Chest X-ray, PA view. Patient: 44 years old, sex M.
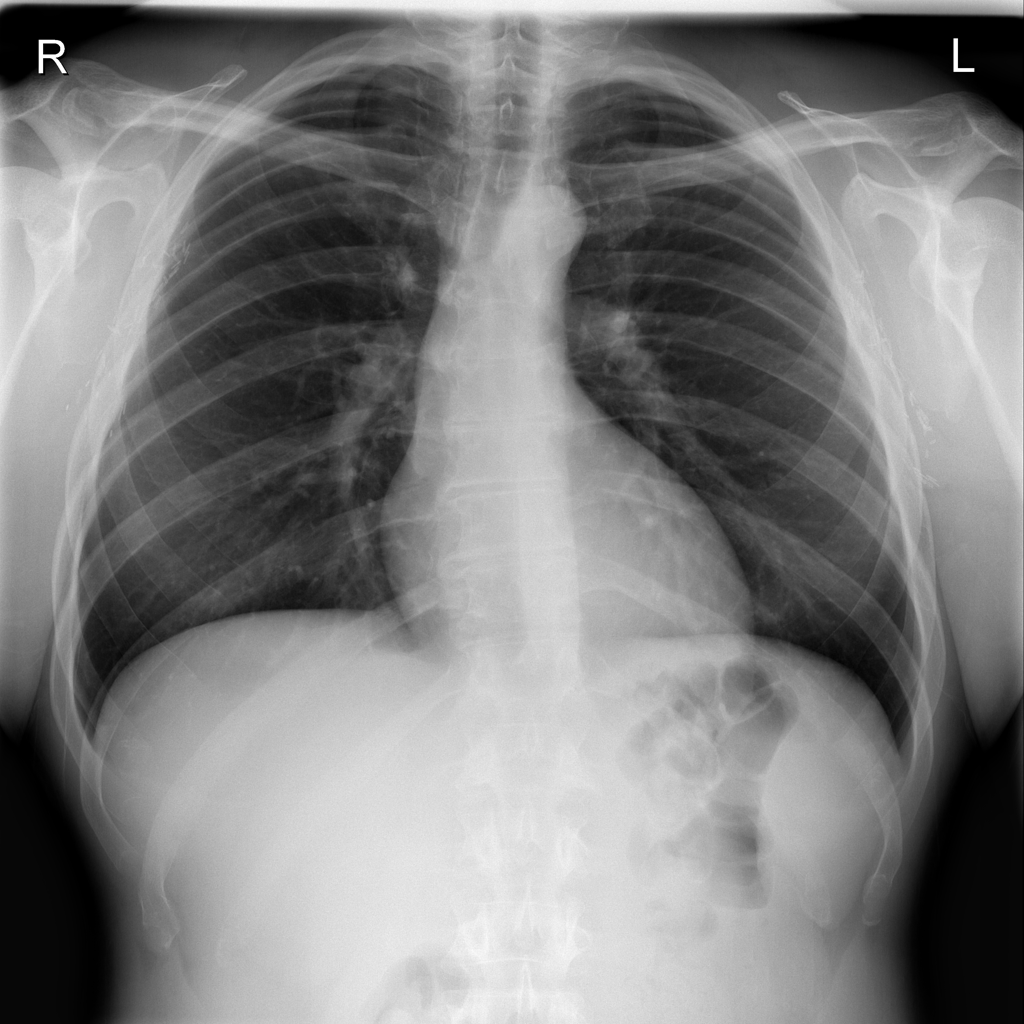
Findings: No Finding